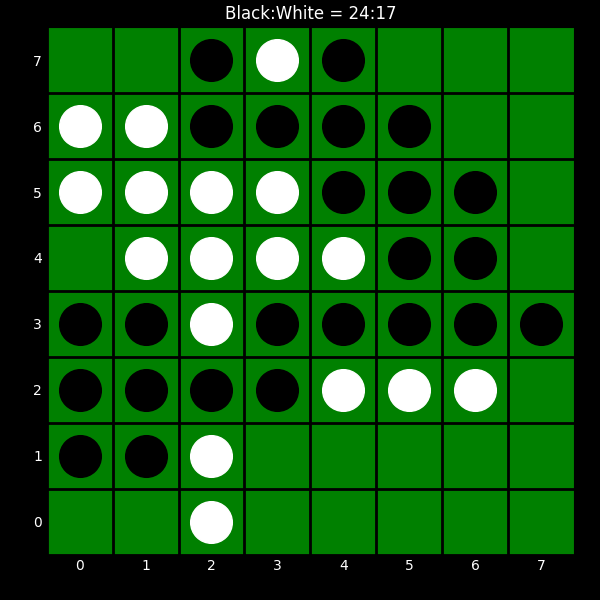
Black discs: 24
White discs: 17